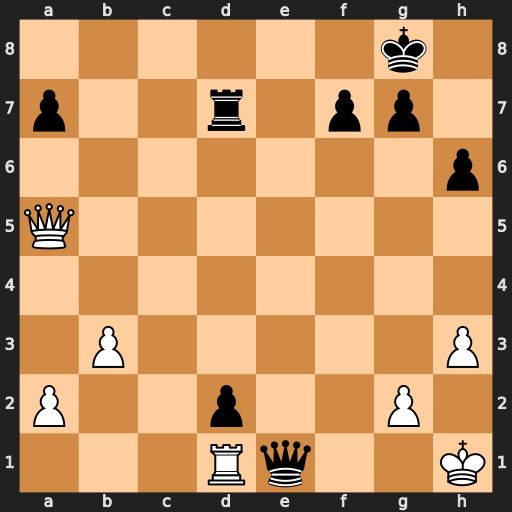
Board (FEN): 6k1/p2r1pp1/7p/Q7/8/1P5P/P2p2P1/3Rq2K
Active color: w
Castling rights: -
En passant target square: -
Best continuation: Rxe1 dxe1=Q+ Qxe1